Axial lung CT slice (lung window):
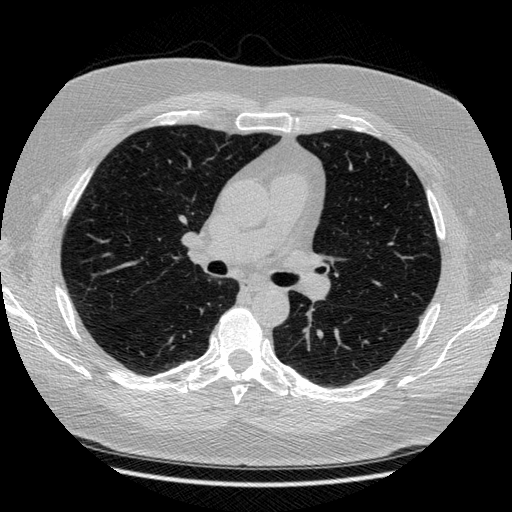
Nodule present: no